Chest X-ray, AP view. Patient: 65 years old, sex F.
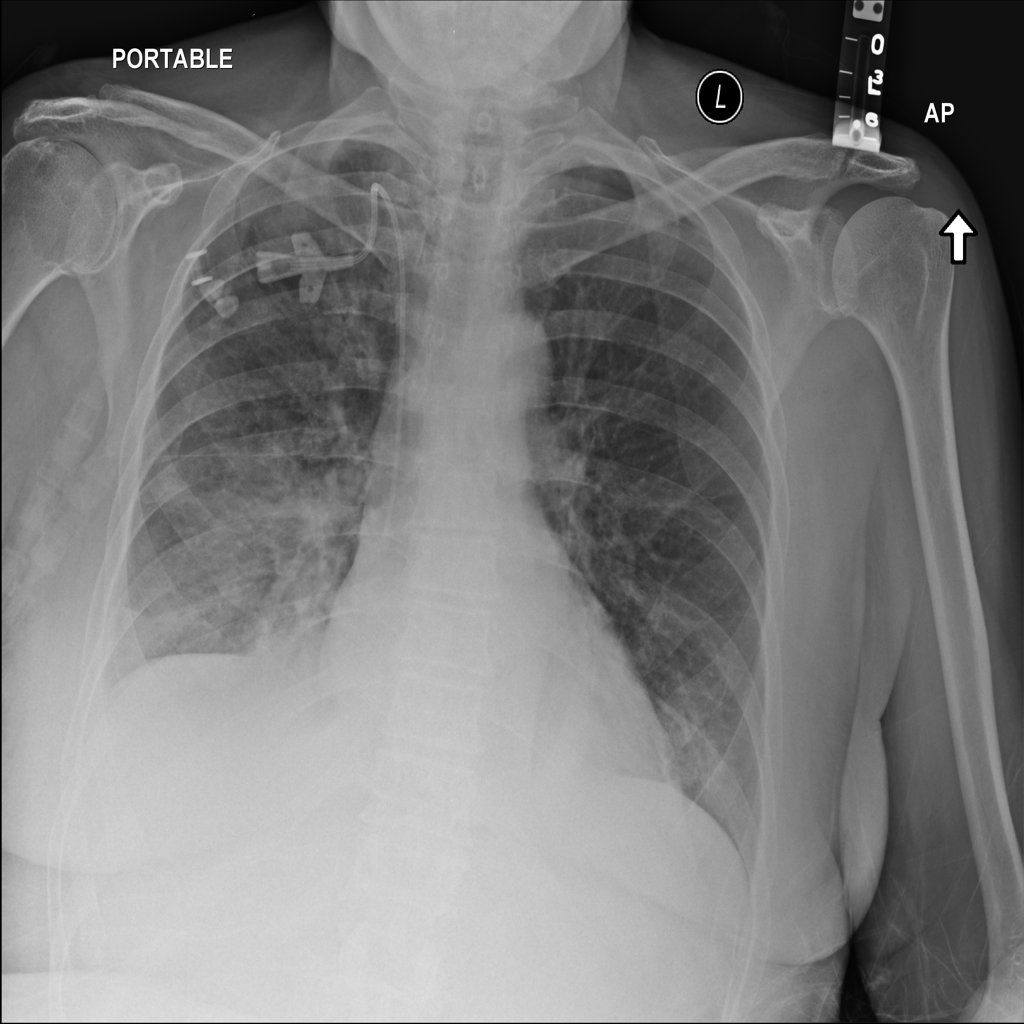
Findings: Infiltration